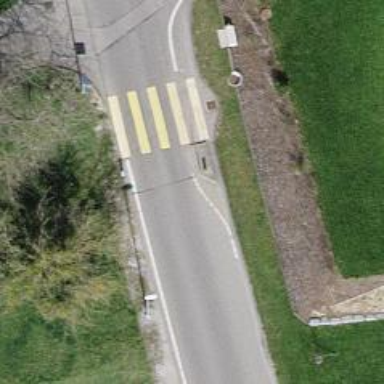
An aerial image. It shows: Zebra crossing on the road.